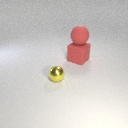
large red rubber cube below large red rubber sphere